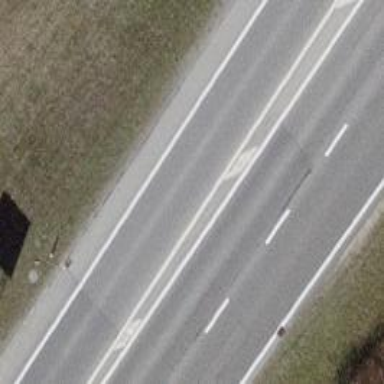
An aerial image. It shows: Trunk highway.